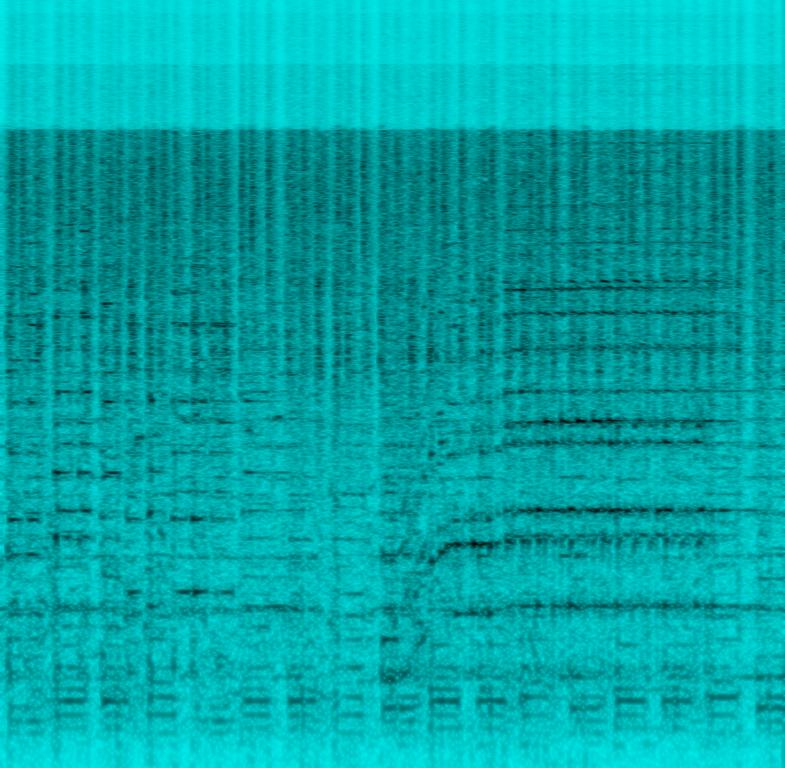
This song has a traditional Mexican mariachi sound. It is fun, vibrant and energetic and is led by rhythmic and melodic playing on the Mexican Vihuela. The maracas add an element of rhythmic percussion. There are sounds of laughter in the background.